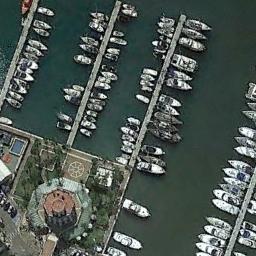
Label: harbor